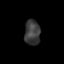
Tissue: skin
Cell type: Epithelial cells
Senescence score: 0.284
Nuclear area (px): 390
Mean DAPI intensity: 59.41